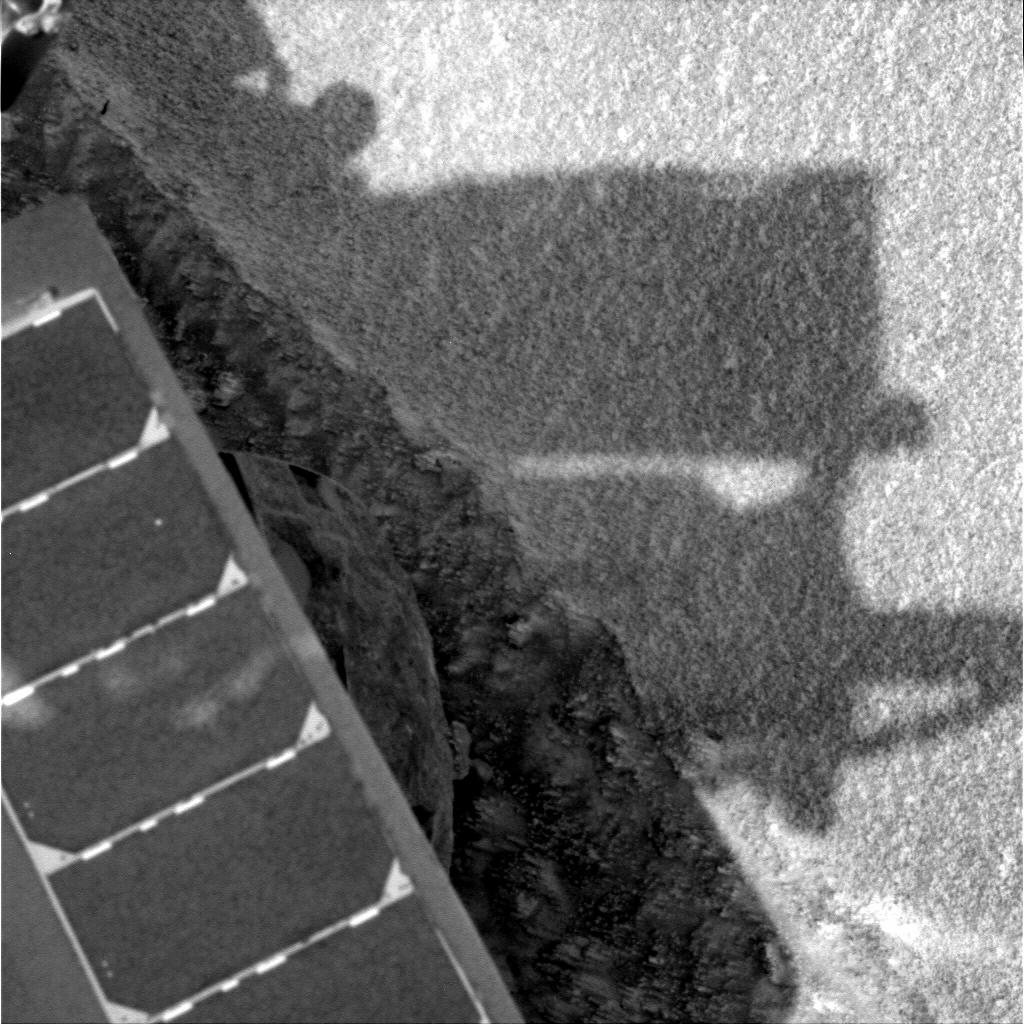
Terrain classes present: Background, Gravel / Sand / Soil, Shadow